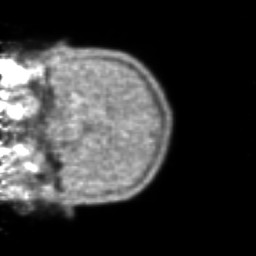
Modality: PET
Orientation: coronal
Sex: male
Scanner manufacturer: ge